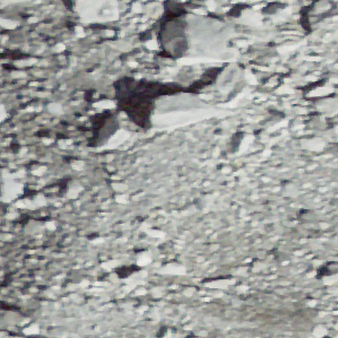
Label: bouldering_area